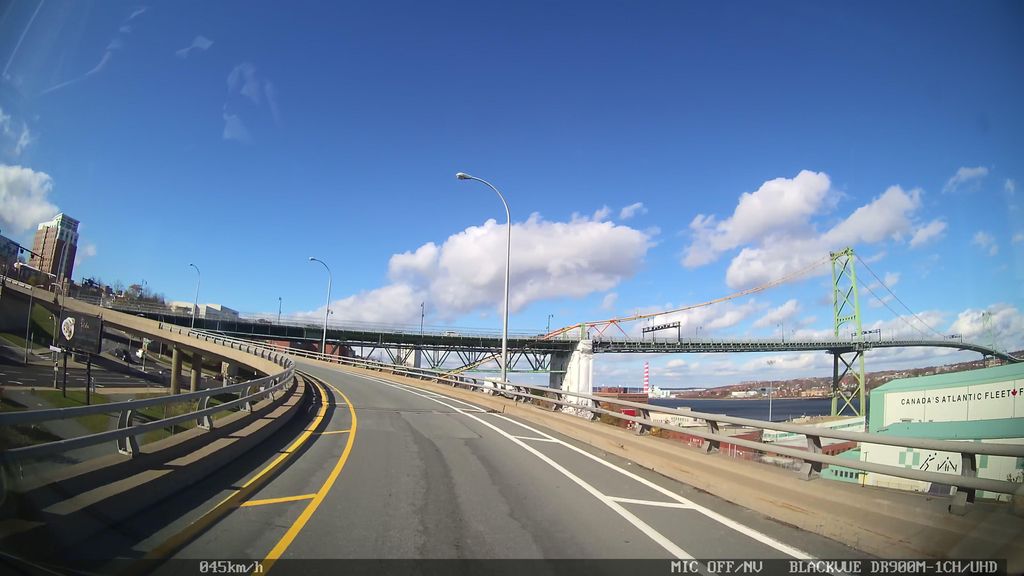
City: halifax